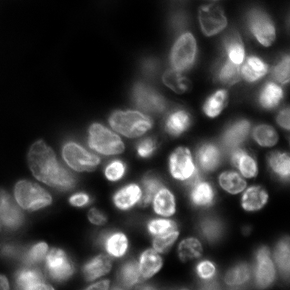
Tissue sample: colon
Magnification: 10.0x
Cell type: Epithelial cells
Senescence state: senescent